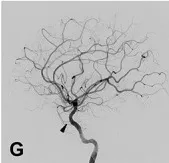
Black arrows indicate the stent in ,. Lateral. Views of a left ICA angiogram showing the complete occlusion of the pseudoaneurysm, with black arrow head indicating the absence of the pseudoaneurysm as well as ophthalamic artery. Lateral. View of a left ECA angiogram showing the presence of the collateral flow from ECA to OphA (black arrow head).
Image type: radiology (x_ray)